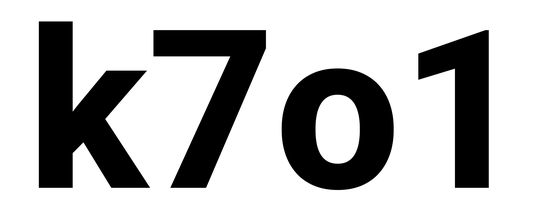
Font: Roboto_ExtraBold